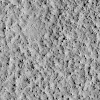
Atmospheric dust classification: not_dusty